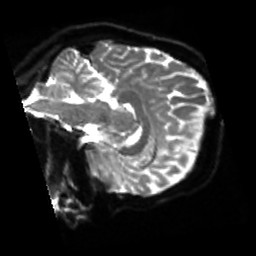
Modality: sbref
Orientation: sagittal
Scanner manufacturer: siemens
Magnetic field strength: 3 T
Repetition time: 4 s
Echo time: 0.0594 s